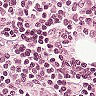
Metastatic tissue present: no